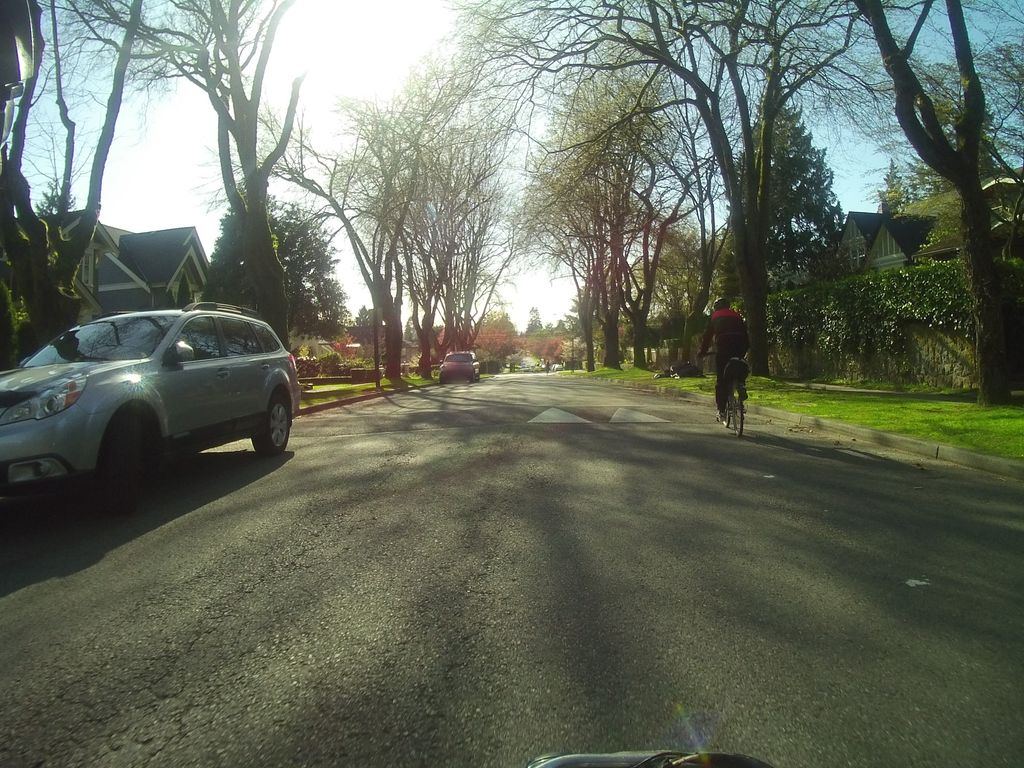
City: vancouver